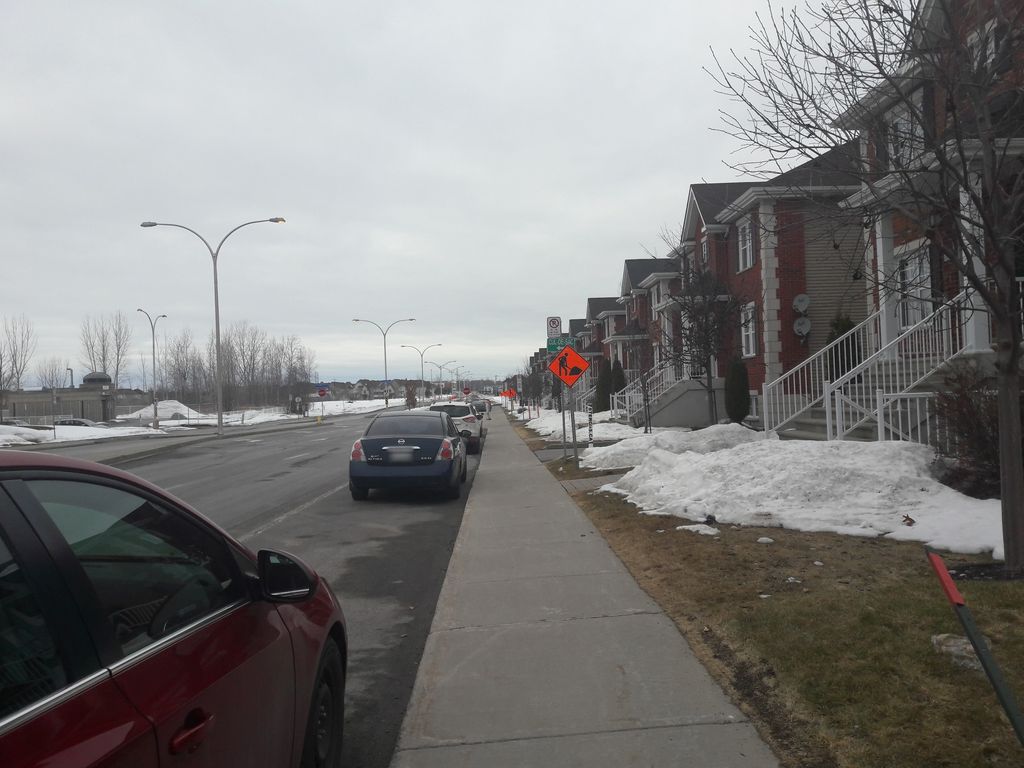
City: montreal